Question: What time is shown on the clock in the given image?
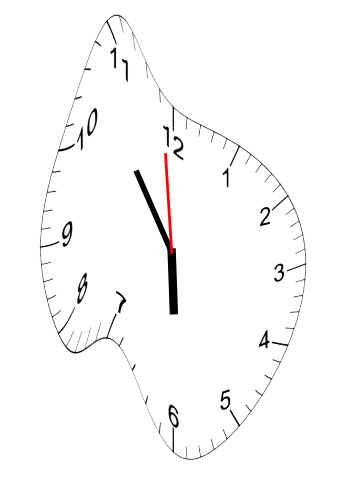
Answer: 05:53:59